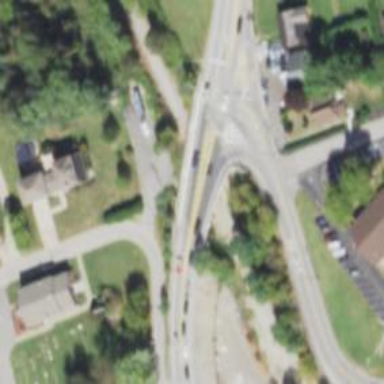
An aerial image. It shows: Secondary link road with bridge.